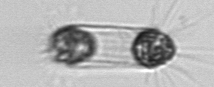
Label: Corethron_hystrix